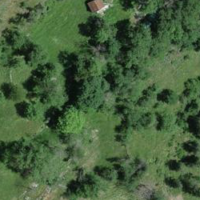
EUNIS habitat code: 52
Species observed at this site:
Euphorbia cyparissias